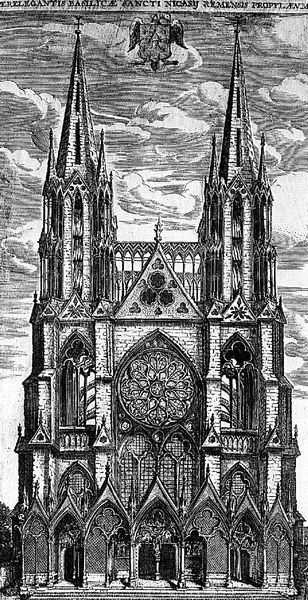
Titel: Abteikirche Saint-Nicaise in Reims
Standort: Reims (EU - F)
Schlagwörter: himmel, wolken, skizze, tür, zeichnung, wolke, ornament, architektur, kirche, frontal, gotik, engel, fassade, zwei, giebel, treppe, spitz, symmetrie, ornamente, tor, galerie, bögen, eingang, türmchen, türme, dom, druck, stich, stift, kathedrale, portal, tore, wappen, portale, rosette, spitzbogen, spitzbögen, plan, westen, stockwerke, nürnberg, basilika, maßwerk, ordnung, fensterrose, wimperg, köln, filiale, stfen, spitz gebäude kirche wolken zwilling turm, goitk